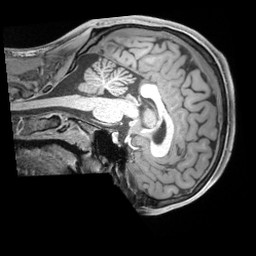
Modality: T1w
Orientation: sagittal
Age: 21
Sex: male
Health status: ill
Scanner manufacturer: siemens
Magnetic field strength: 3 T
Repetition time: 2.2 s
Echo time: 0.00218 s